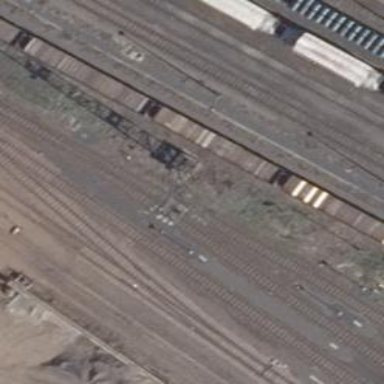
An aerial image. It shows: Rail spur service.